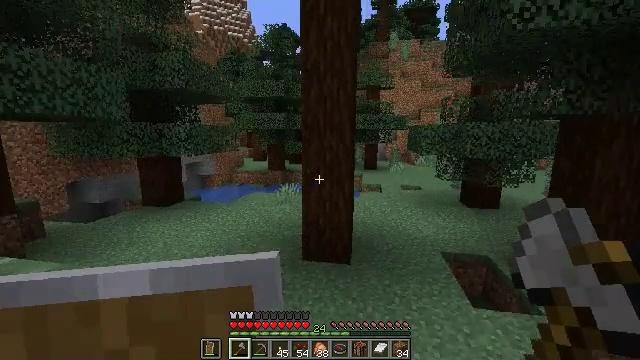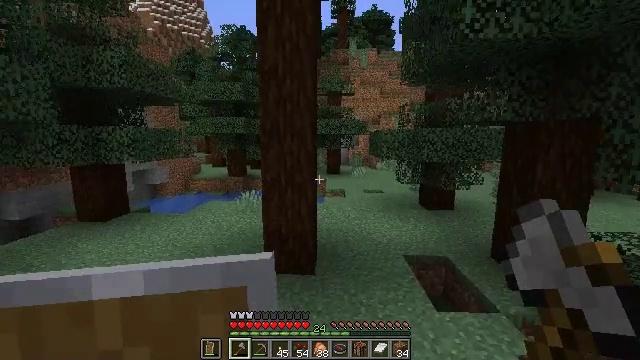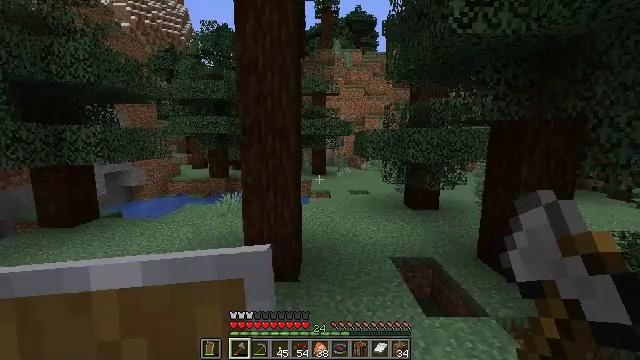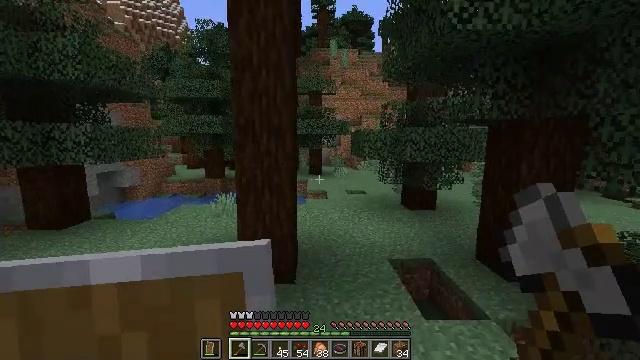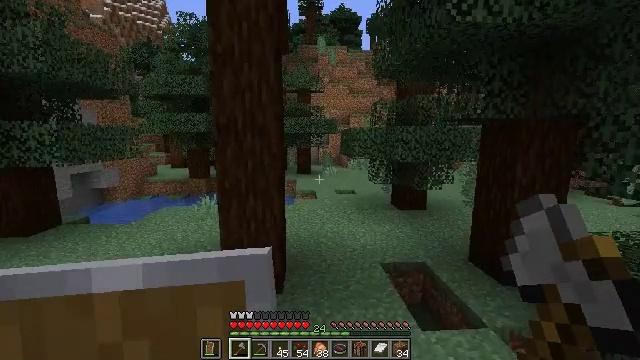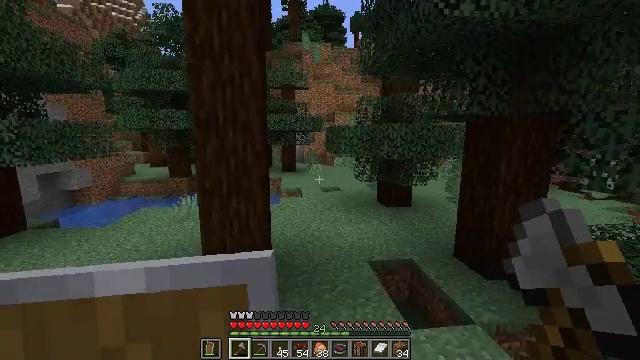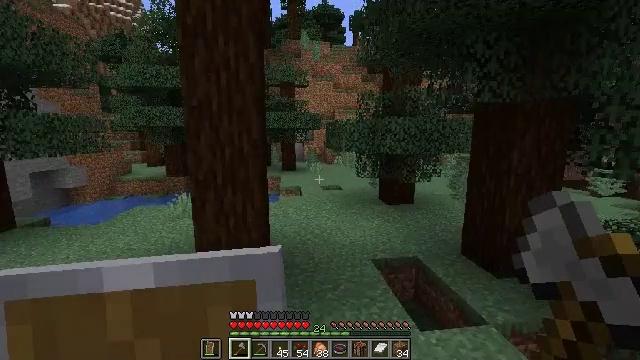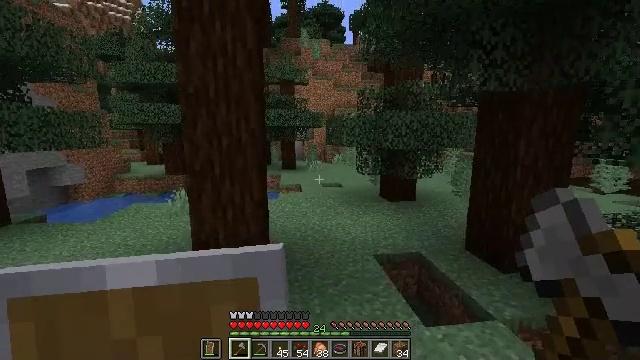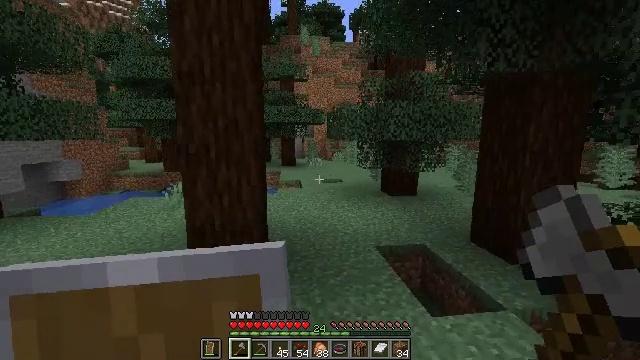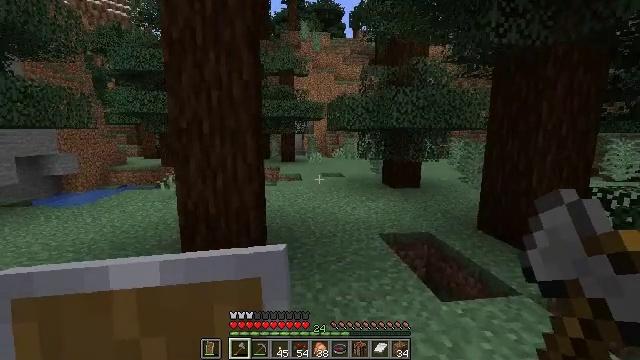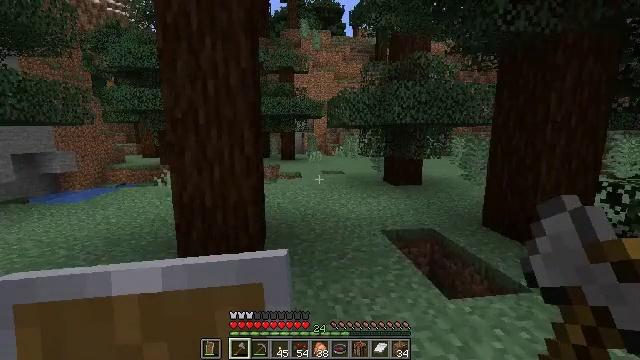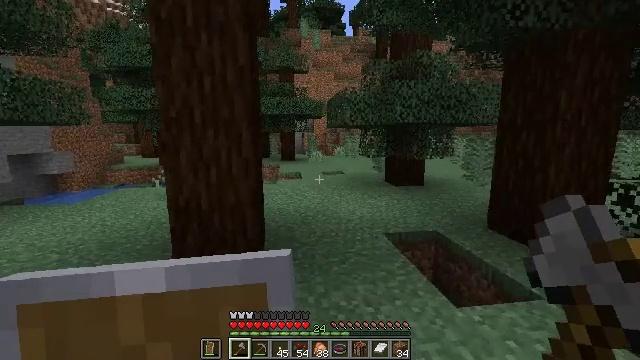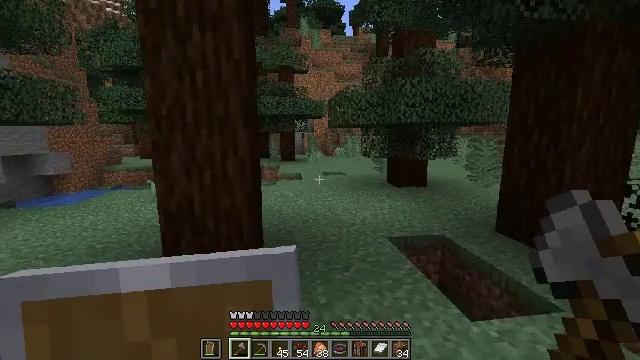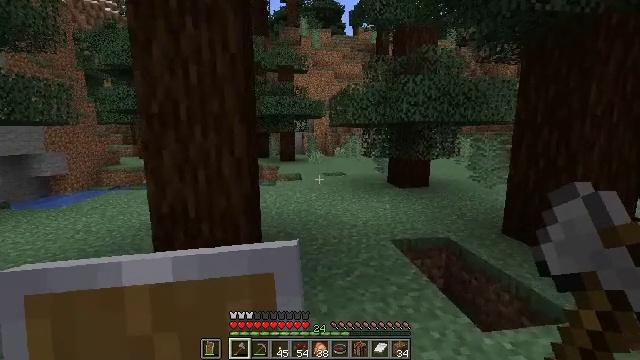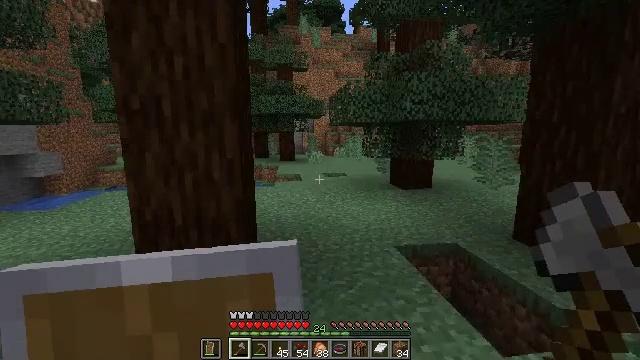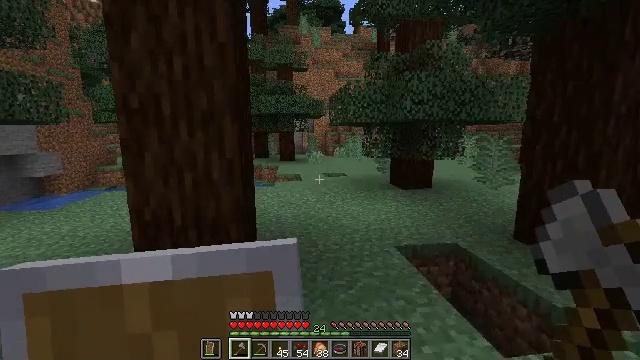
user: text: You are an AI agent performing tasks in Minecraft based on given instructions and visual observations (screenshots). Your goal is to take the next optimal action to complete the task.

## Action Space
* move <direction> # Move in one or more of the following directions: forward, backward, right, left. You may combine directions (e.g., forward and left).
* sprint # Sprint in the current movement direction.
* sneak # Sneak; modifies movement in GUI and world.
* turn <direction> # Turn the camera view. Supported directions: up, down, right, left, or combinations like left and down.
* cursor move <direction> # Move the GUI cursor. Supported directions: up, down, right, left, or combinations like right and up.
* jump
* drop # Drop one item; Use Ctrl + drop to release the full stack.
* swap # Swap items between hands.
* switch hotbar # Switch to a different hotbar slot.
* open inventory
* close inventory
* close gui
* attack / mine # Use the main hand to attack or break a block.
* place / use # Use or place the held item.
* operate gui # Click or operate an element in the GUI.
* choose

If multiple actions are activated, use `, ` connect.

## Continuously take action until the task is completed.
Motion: motion action
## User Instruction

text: Break the spruce leaves to clear the area.
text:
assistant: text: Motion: move forward, turn right and up
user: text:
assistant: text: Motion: move forward, turn right
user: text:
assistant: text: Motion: move forward
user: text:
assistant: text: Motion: move forward, turn right
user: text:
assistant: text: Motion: move forward, turn right
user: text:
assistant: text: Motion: move forward
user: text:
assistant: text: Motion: move forward
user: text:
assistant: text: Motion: move forward
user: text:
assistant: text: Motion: no_op
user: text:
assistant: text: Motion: no_op
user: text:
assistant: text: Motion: move forward
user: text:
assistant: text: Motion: move forward
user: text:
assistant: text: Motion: move forward
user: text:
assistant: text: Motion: no_op
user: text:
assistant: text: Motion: no_op
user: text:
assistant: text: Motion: move forward
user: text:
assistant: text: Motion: move forward
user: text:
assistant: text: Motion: move forward
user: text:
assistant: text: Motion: move forward
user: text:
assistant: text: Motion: move forward
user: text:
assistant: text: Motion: move forward
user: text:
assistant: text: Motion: move forward
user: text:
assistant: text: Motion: move forward
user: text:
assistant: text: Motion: move forward, jump
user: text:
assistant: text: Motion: move forward, jump
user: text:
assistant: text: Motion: move forward
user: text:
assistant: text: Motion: move forward
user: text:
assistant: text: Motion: move forward
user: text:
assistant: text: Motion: move forward, turn left
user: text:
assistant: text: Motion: move forward, turn left